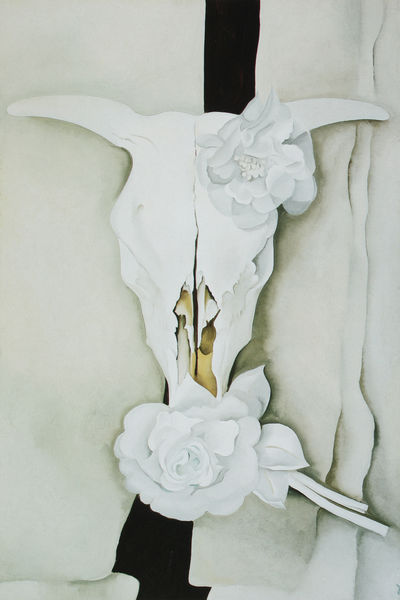
Titel: Cow's Skull with Calico Roses
Künstler: Georgia O'Keeffe
Standort: Chicago
Institution: The Art Institute of Chicago
Schlagwörter: kopf, weiß, gelb, blume, schwarz, blüte, rose, falten, schädel, horn, vorhang, rind, organisch, skelett, hörner, kitsch, stier, stierkopf, cross, christ, bodies, surrealism, georgia, o´keeffe, okeefe, dali